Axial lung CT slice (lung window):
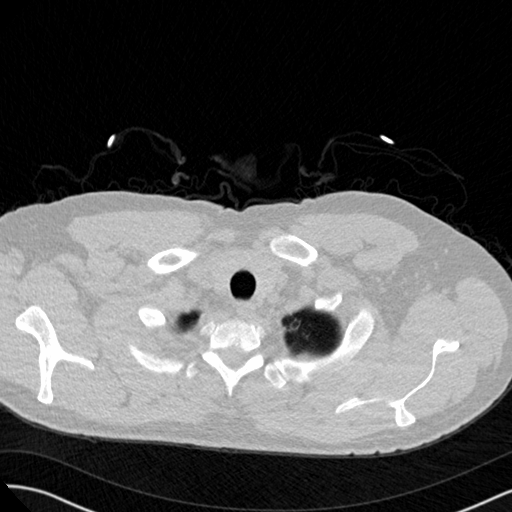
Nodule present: no